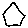
Label: hexagon